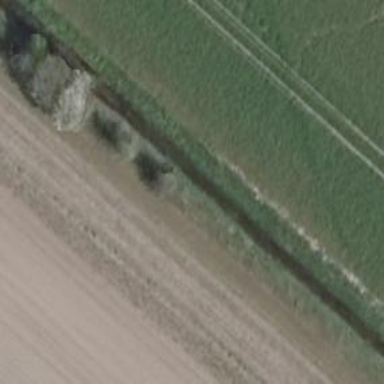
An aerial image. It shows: Row of deciduous broadleaved trees.